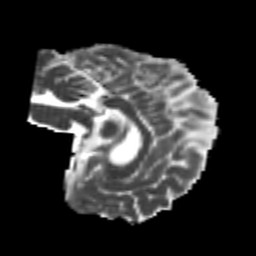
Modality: MD
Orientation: sagittal
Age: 22
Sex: female
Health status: healthy
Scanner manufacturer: philips
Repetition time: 7.384 s
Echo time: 0.08599 s